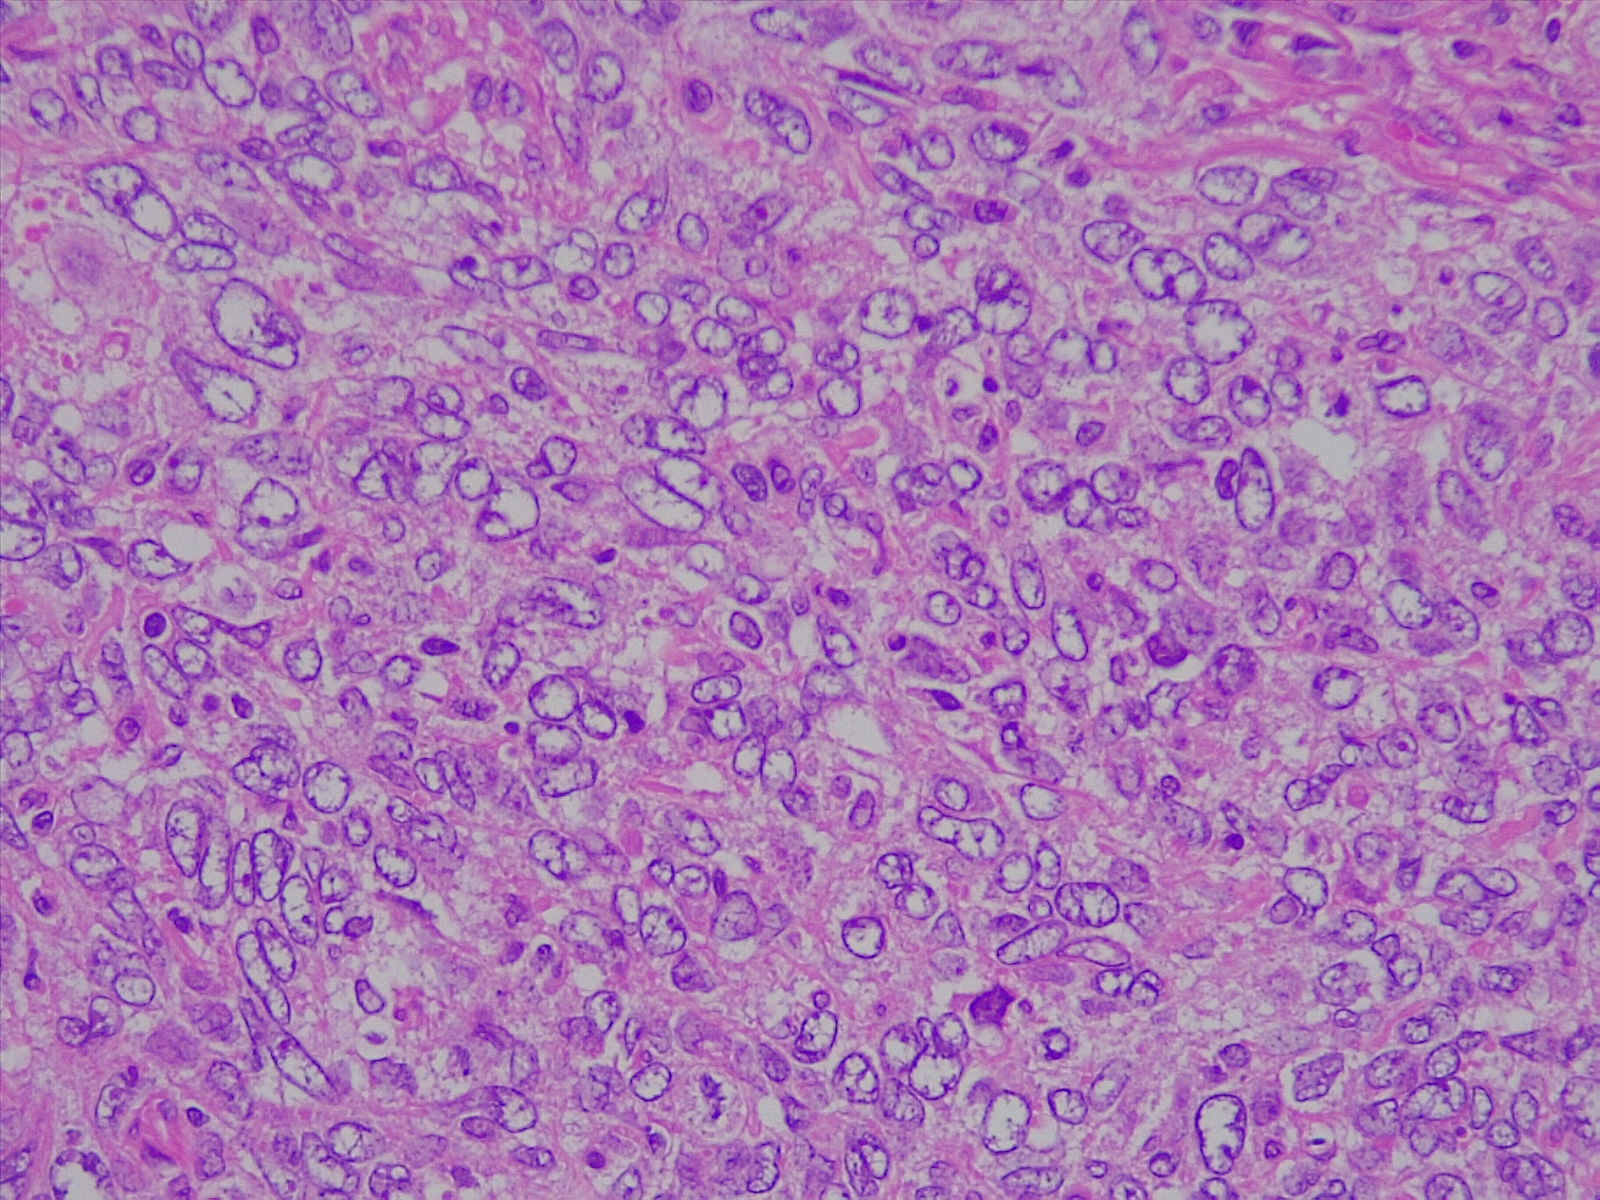
Label: lung squamous cell carcinoma, poorly differentiated